Field crop: tomato
Growth stage: 1
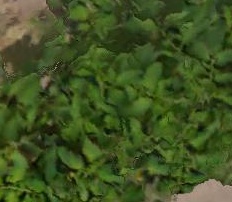
Species: tomato